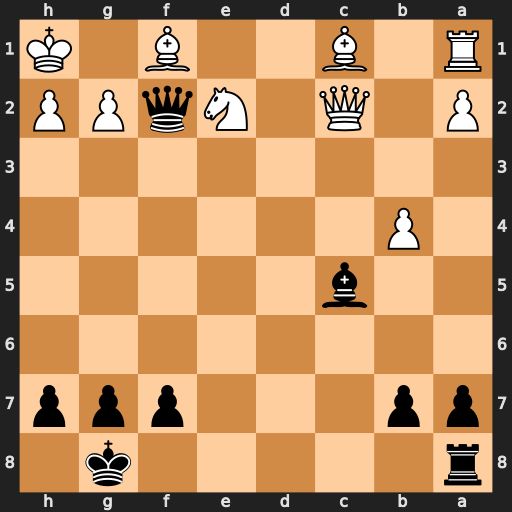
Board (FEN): r5k1/pp3ppp/8/2b5/1P6/8/P1Q1NqPP/R1B2B1K
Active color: b
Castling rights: -
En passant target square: -
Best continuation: Qxf1+ Ng1 Qxg1#